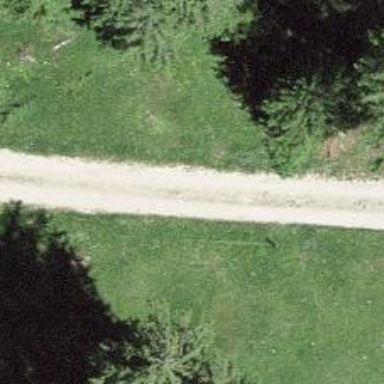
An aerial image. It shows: Track road with grade3 tracktype.